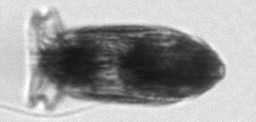
Label: Dinophysis_norvegica